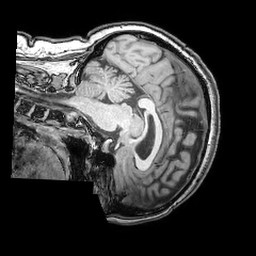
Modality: T1w
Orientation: sagittal
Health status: ill
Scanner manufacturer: philips
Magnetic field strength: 3 T
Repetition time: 0.007 s
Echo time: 0.0035 s